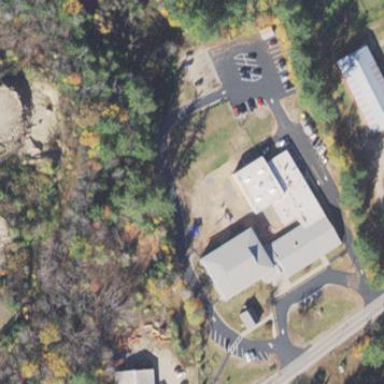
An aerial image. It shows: School.